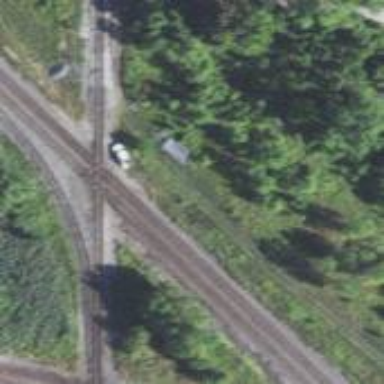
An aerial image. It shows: Abandoned railway.